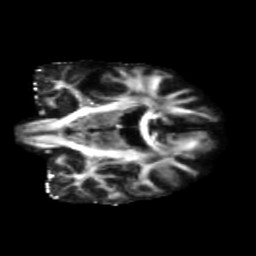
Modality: FA
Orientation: coronal
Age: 73
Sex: female
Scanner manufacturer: siemens
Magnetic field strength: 3 T
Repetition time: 5.47 s
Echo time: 0.0854 s